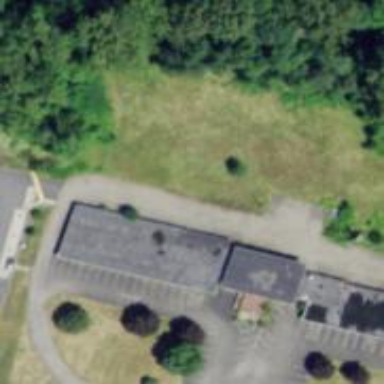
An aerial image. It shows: Motel building.